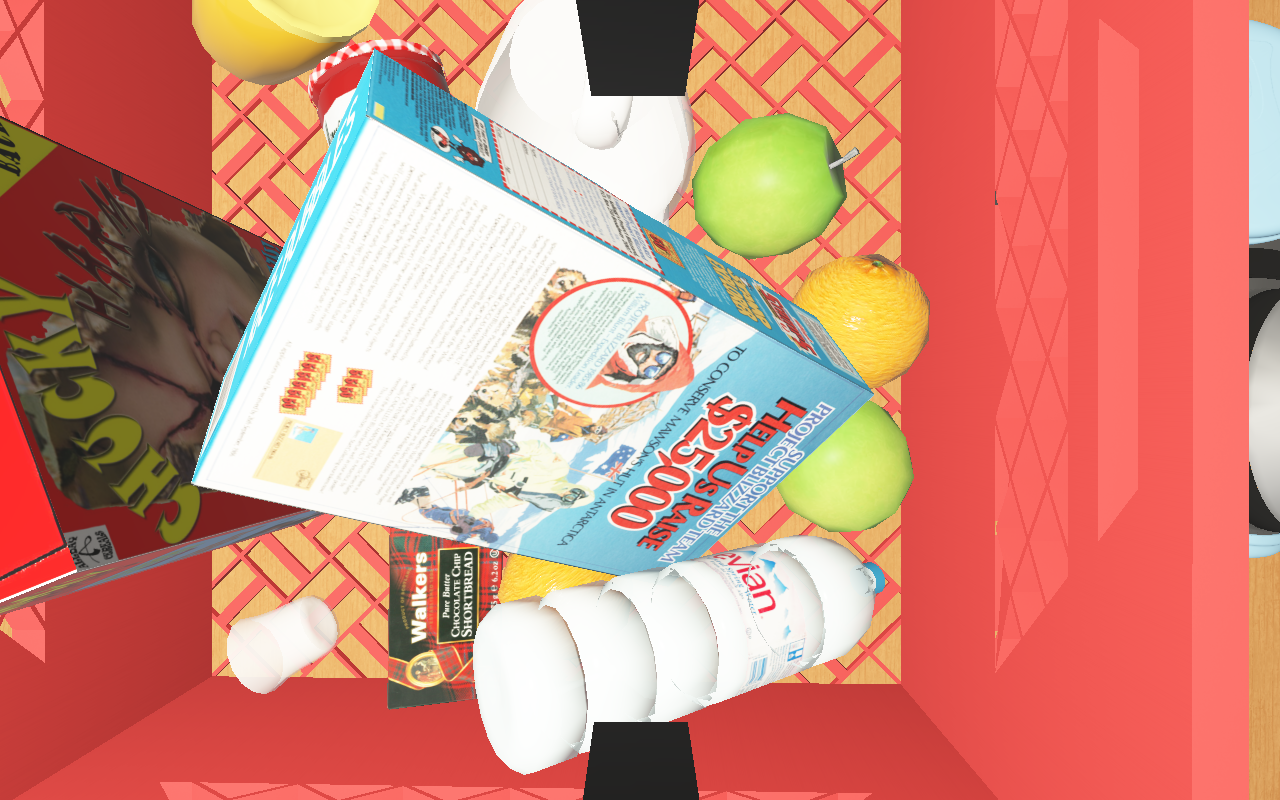
Objects in the scene:
carafe
water bottle
apple
orange
plate
honey jar
jam jar
cereal box